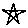
Label: star